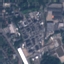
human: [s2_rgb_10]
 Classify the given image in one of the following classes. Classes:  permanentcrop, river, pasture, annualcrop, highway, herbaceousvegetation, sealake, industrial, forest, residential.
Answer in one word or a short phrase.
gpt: Industrial